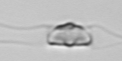
Label: Chaetoceros_didymus